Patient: sex M, age 71
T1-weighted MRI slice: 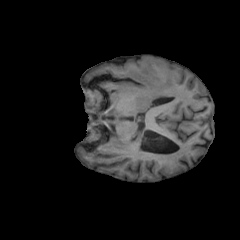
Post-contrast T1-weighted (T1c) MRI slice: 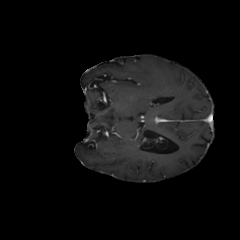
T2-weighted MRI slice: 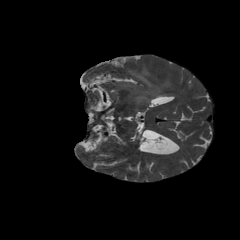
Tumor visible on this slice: yes
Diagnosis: Glioblastoma, IDH-wildtype
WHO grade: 4